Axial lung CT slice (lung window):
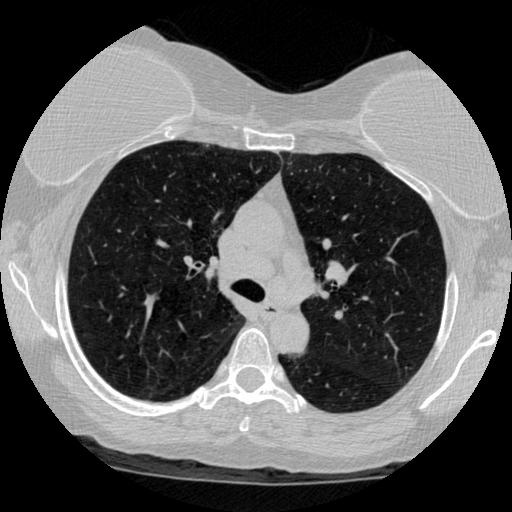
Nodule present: no